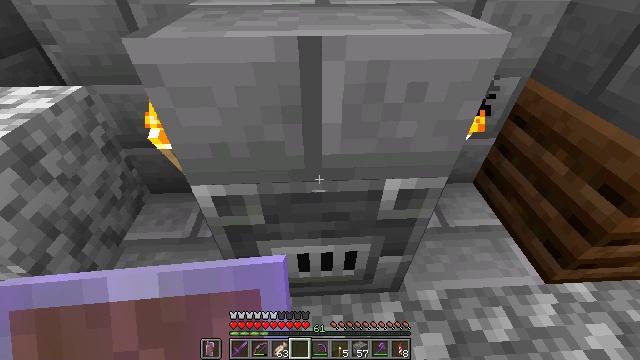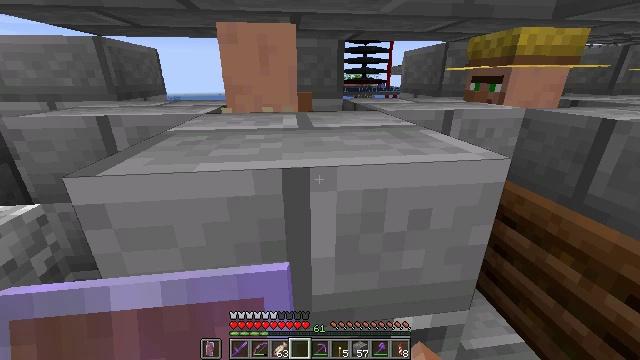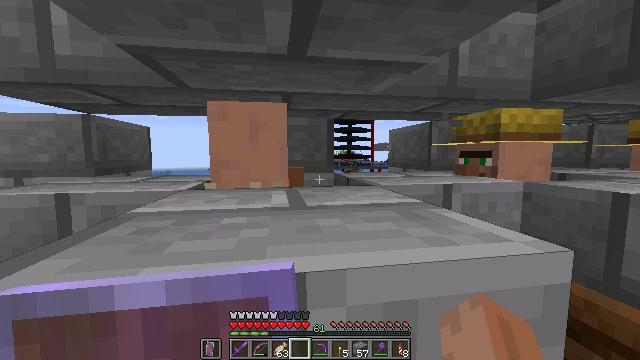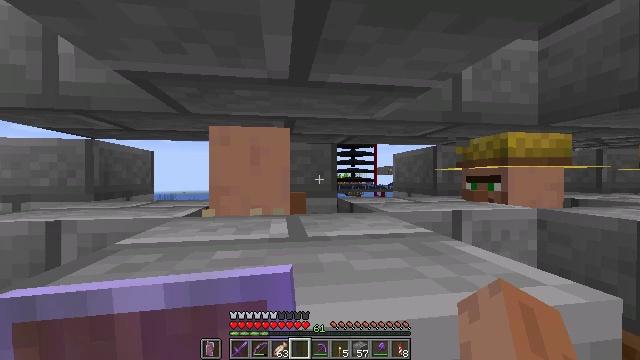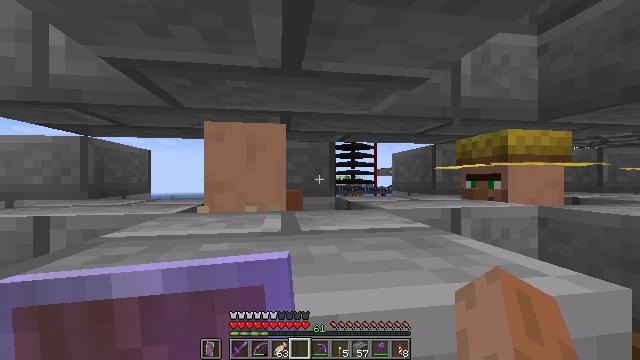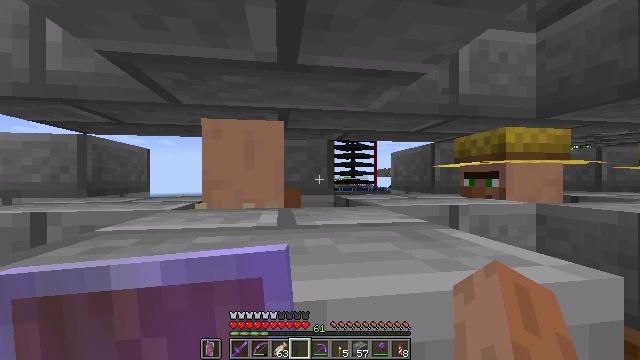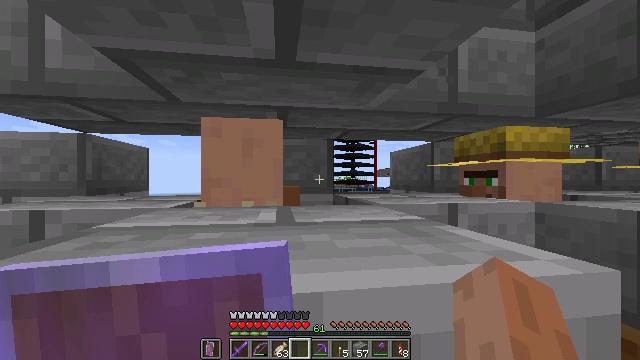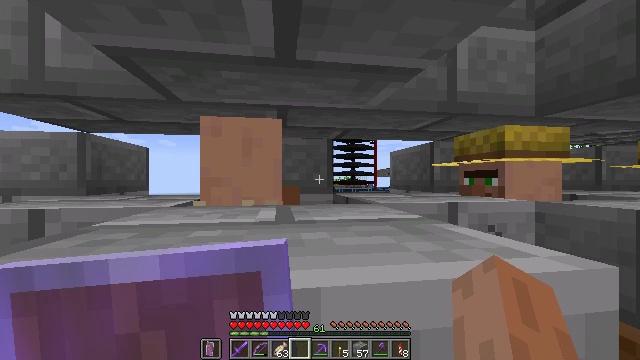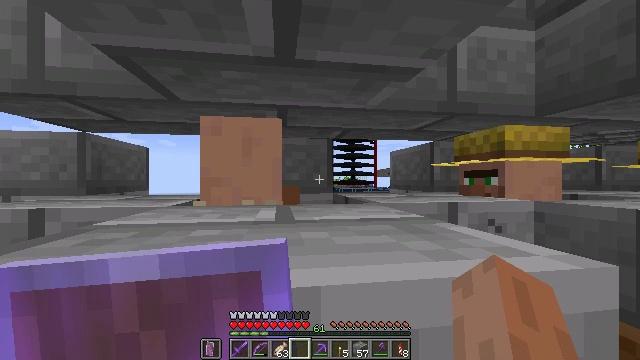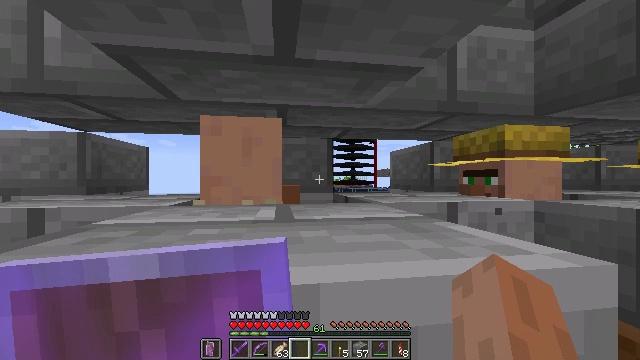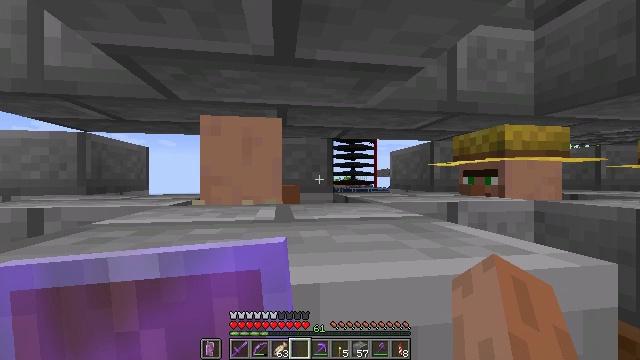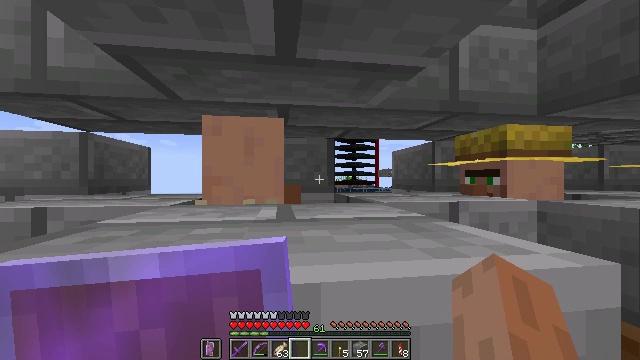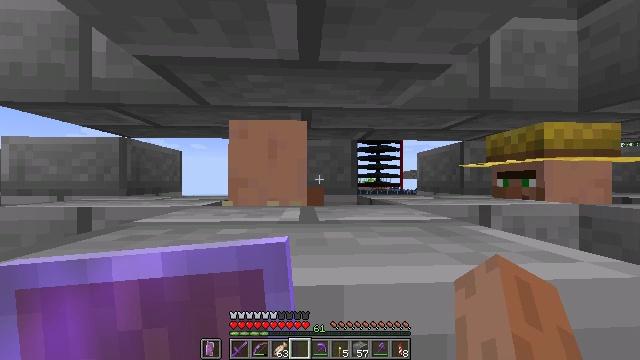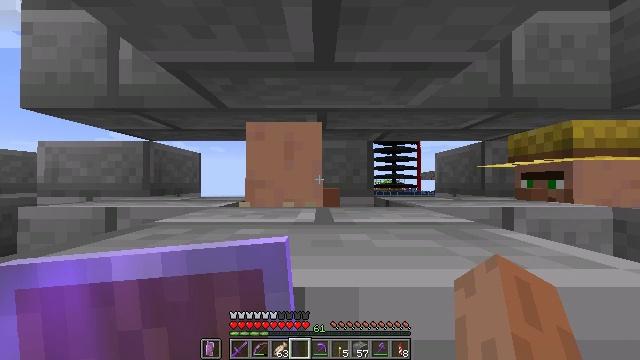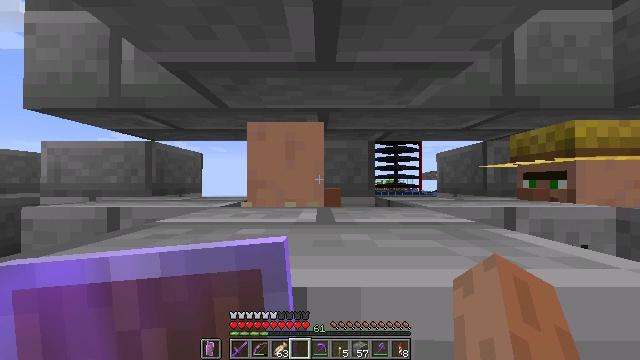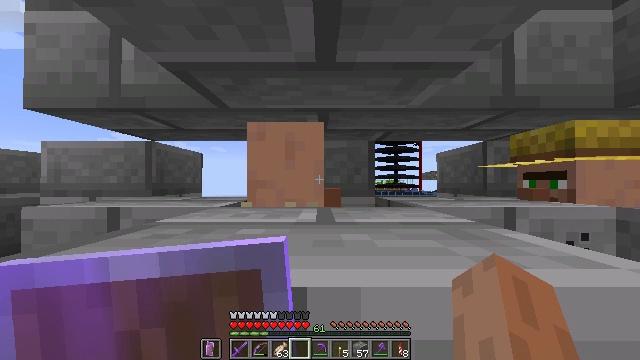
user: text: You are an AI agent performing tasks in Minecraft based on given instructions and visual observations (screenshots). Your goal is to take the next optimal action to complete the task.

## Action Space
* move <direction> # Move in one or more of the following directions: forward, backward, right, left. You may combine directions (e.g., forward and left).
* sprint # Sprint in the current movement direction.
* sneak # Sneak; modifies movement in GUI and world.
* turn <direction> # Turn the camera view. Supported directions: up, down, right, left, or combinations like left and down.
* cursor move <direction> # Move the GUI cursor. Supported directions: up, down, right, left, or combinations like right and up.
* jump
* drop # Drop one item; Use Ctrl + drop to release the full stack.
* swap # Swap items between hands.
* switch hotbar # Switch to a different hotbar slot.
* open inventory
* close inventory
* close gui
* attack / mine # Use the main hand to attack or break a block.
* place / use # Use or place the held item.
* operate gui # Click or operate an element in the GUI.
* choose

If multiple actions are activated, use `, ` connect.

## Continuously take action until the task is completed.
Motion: motion action
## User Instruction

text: Recycle the blast furnace by breaking it.
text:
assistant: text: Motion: move forward, turn right and up
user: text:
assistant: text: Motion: move forward, turn right and up
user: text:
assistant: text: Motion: turn up
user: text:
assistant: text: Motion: no_op
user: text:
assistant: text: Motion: no_op
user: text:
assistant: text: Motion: no_op
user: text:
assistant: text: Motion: no_op
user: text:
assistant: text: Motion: no_op
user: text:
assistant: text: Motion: no_op
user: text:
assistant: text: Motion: no_op
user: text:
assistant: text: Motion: no_op
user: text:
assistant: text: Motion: turn left
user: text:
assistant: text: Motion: turn left
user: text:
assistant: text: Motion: no_op
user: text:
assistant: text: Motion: no_op
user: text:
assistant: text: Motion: no_op
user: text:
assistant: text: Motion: no_op
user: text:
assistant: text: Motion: no_op
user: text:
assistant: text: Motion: no_op
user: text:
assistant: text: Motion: no_op
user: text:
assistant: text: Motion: no_op
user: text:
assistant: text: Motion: no_op
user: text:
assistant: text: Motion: no_op
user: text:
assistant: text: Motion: no_op
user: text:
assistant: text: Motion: no_op
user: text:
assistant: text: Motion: no_op
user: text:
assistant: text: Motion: no_op
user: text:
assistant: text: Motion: no_op
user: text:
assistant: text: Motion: turn left
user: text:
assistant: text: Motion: turn left